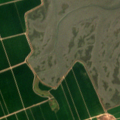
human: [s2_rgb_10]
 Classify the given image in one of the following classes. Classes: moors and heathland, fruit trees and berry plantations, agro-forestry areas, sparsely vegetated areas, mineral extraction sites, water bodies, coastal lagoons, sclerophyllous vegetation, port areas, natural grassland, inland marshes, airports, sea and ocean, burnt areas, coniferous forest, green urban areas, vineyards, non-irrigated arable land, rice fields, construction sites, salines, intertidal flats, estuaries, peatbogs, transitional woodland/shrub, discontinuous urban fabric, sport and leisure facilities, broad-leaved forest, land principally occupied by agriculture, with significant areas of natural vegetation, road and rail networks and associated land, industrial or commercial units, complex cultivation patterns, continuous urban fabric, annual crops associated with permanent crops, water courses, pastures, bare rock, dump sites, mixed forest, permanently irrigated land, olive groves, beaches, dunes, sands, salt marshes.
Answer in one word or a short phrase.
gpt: rice fields, transitional woodland/shrub, estuaries